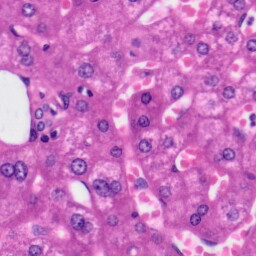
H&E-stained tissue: Liver